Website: ulta-beauty
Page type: account-selection
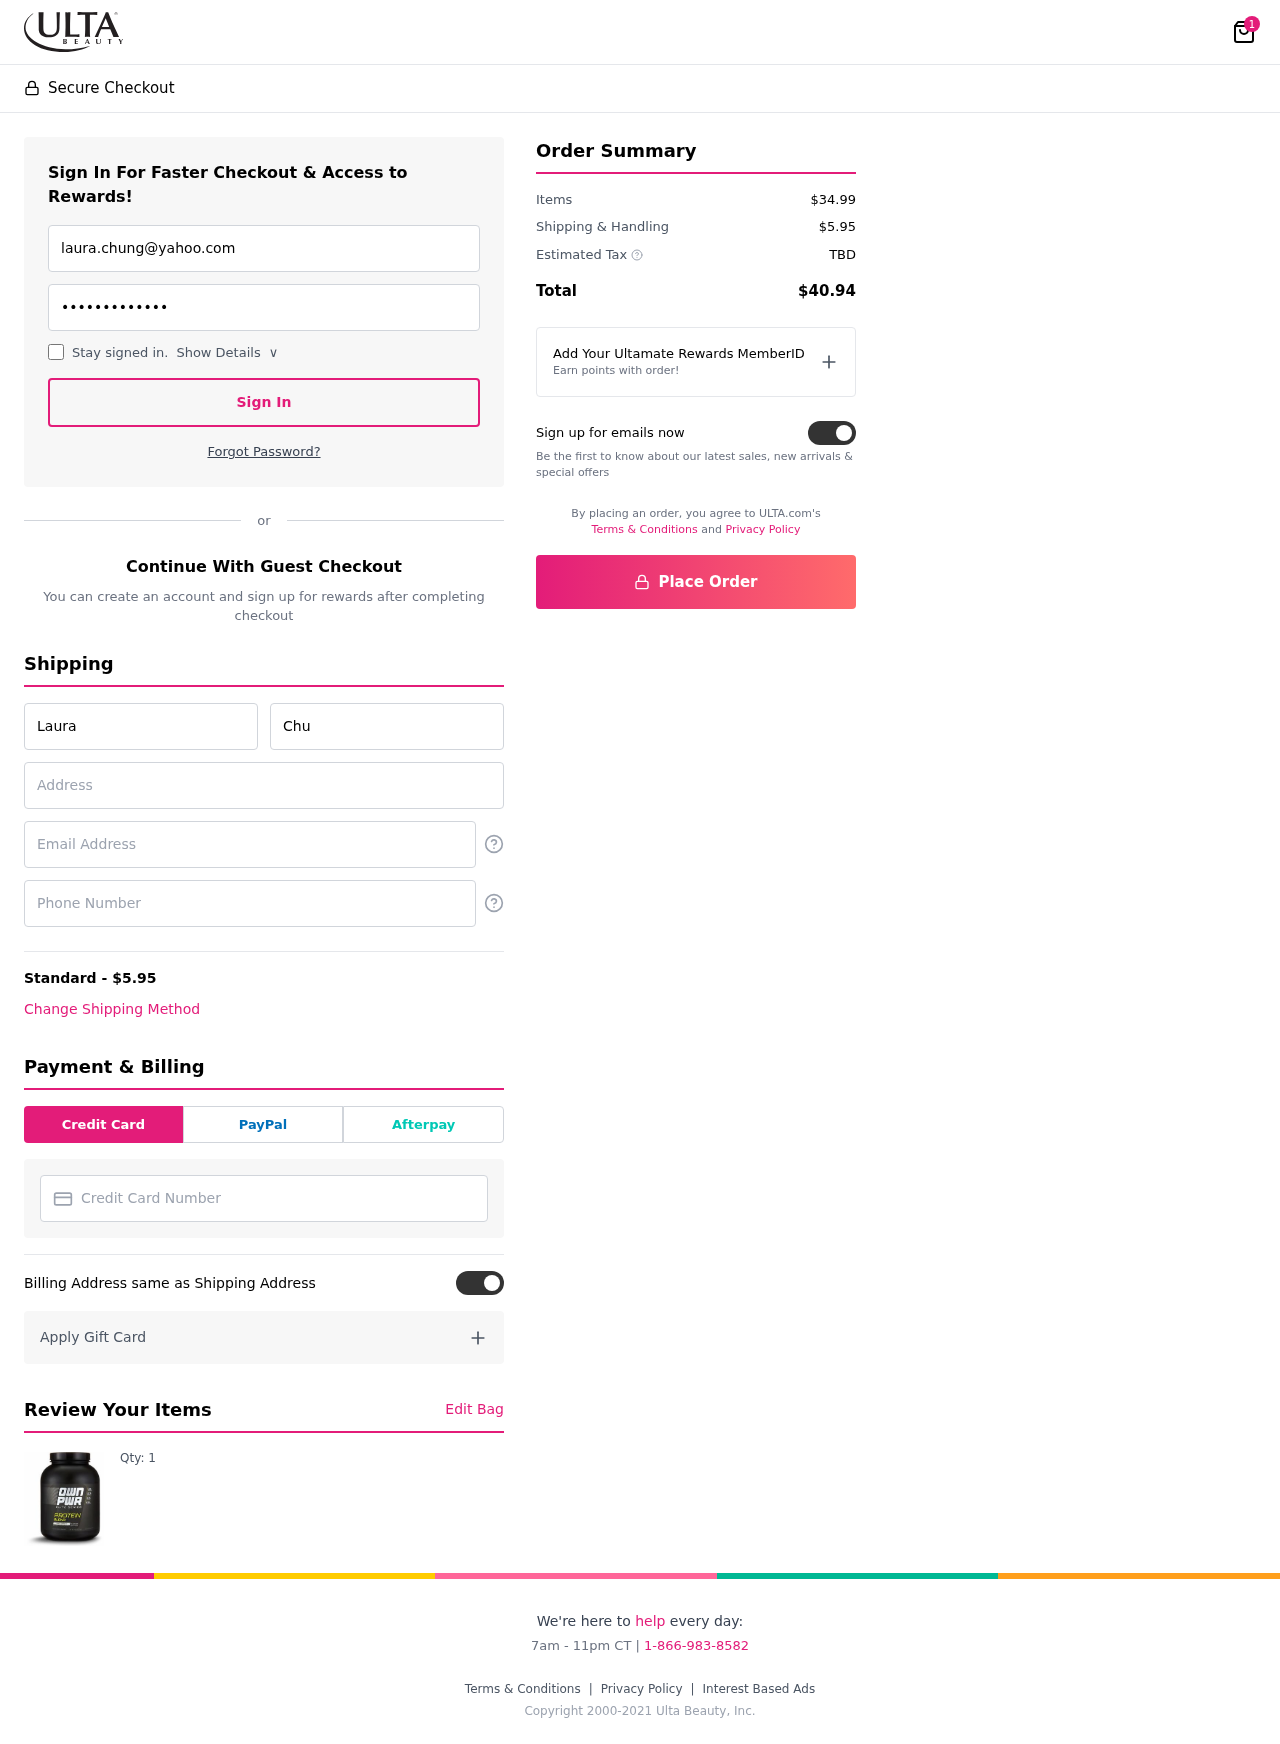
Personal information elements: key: PII_CARD_NUMBER
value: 2231 1500 8115 6903
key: PII_EMAIL
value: laura.chung@yahoo.com
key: PII_EMAIL2
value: laura.chung@yahoo.com
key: PII_FIRSTNAME
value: Laura
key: PII_LASTNAME
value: Chung
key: PII_PHONE
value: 8507584418
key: PII_STREET
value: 301 Steven Plain Suite 501
Product elements: key: PRODUCT1_QUANTITY
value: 1
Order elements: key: ORDER_NUM_ITEMS
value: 1
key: ORDER_SHIPPING_COST
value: $5.95
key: ORDER_SUBTOTAL
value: $34.99
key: ORDER_TAX
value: TBD
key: ORDER_TOTAL
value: $40.94